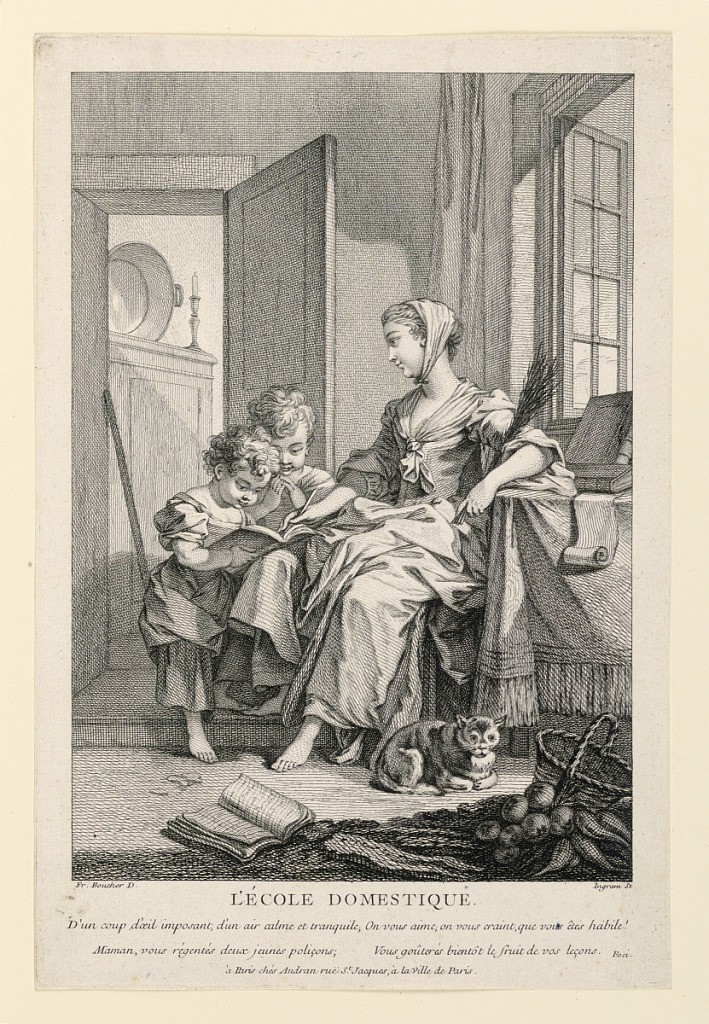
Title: L'École Domestique
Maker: John Ingram, British, 18th century
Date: after 1755
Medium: Engraving on paper
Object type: Print
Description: A young barefooted girl is seen in a simple domestic interior, seated, instructing two standing children who peer at an open book, resting against her knee. A cat lies in the foreground.